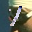
Label: 1